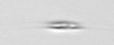
Label: Cylindrotheca_morphotype1